Question: When I assign a system array of doubles to an ilnumerics double array, the values are rounded off to nearest integer. This happens particularly for only large arrays.
Is there any way in ILnumerics to specify up to how many decimals the rounding should occur?
The following screenshot shows the problem . Sample_pulsedata is double array of length 1860 which I am assigning to sample_ydata.

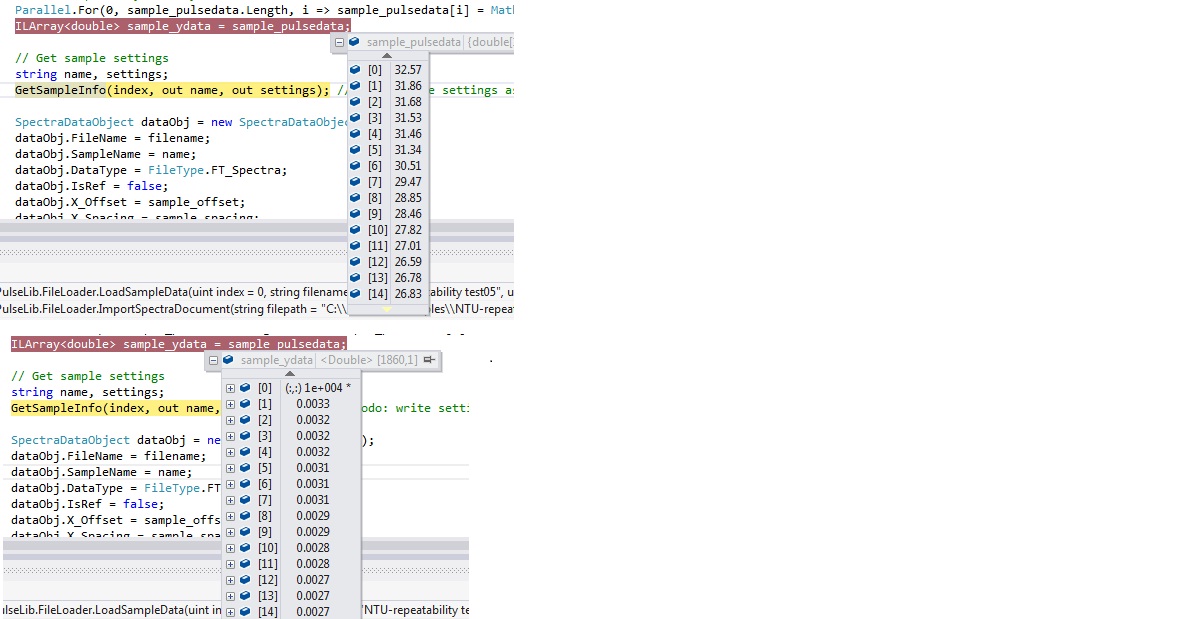
Answer: The elements are not really rounded. The effect rather comes from the way the elements are displayed in Visual Studios data tips. ILNumerics tries to find a common scale factor which allows to display all elements in an array .
In your example - presumably - there exist large values at higher indices, which are not shown currently (scroll down in order to find them). These elements cause the scale factor to be 1/10^4. This is indicated in the first line, index [0]: '(:;:) 1e+004'. The 32.57 therefore must get rounded to 33 in order to fit into the 4 digits after the decimal point. '4' is a fixed value in ILNumerics and cannot easily get changed.
The actual values of the array elements are not affected, of course. You can use the Watch window to show only the interesting part of the array, without the rounding effect:
'''
sample_ydata["0:13"]
'''
Or, even better, use the <URL> in order to visualize your data graphically. This not only gives a nice overview of the whole array but also prevents from such artefacts as you encountered.